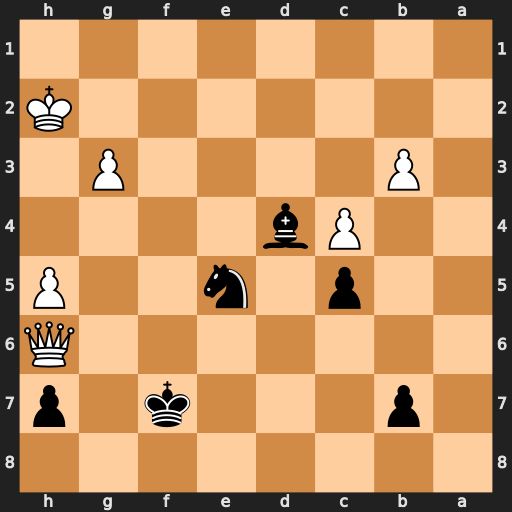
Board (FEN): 8/1p3k1p/7Q/2p1n2P/2Pb4/1P4P1/7K/8
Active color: b
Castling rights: -
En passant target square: -
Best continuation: Ng4+ Kg2 Nxh6